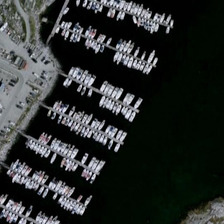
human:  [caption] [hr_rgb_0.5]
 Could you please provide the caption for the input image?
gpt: we can see many boats stopped compactly in the port .

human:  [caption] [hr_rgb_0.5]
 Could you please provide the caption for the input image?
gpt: we can see many boats stopped compactly in the port .

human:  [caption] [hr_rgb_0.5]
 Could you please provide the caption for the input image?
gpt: we can see many boats stopped compactly in the port .

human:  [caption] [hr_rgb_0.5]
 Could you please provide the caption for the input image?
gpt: the port is stuffed full of boats while several cars park on its bank .

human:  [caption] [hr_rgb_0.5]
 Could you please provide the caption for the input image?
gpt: many boats are orderly in a port .